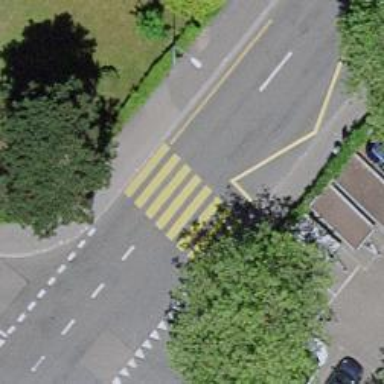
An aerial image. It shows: Kerb serving as barrier.